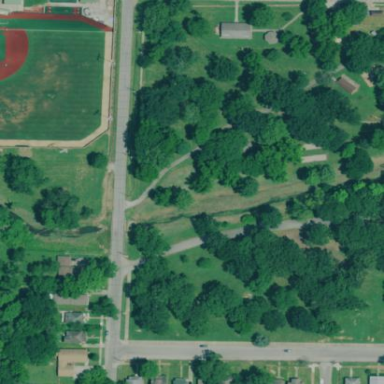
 perfect for leisurely sports activities."